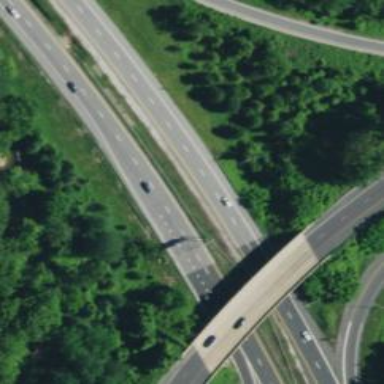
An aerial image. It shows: Motorway junction.